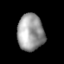
Tissue: lung
Cell type: Epithelial cells
Senescence score: 0.238
Nuclear area (px): 949
Mean DAPI intensity: 156.732